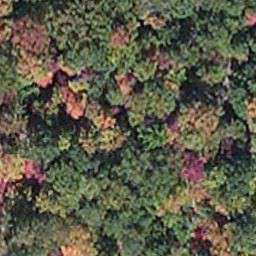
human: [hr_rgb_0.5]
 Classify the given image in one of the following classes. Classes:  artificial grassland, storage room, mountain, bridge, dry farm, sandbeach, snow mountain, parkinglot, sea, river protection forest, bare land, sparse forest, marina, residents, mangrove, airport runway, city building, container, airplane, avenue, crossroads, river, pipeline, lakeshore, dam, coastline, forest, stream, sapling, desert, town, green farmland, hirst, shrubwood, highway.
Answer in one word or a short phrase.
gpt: mangrove